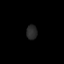
Tissue: prostate
Cell type: T cells
Senescence score: 0.3371
Nuclear area (px): 154
Mean DAPI intensity: 40.325